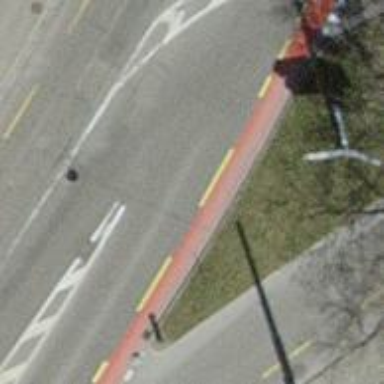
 which is classified as primary highway."